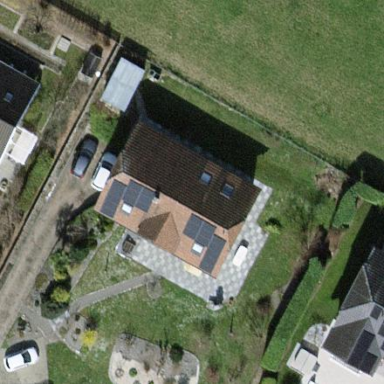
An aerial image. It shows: Detached building with half-hipped roof shape.